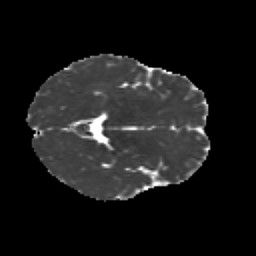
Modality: MD
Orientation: axial
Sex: male
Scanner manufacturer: siemens
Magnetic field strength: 3 T
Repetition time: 5 s
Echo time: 0.071 s